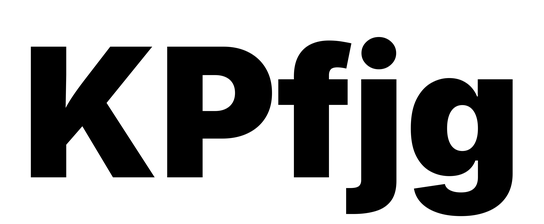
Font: Inter_Black